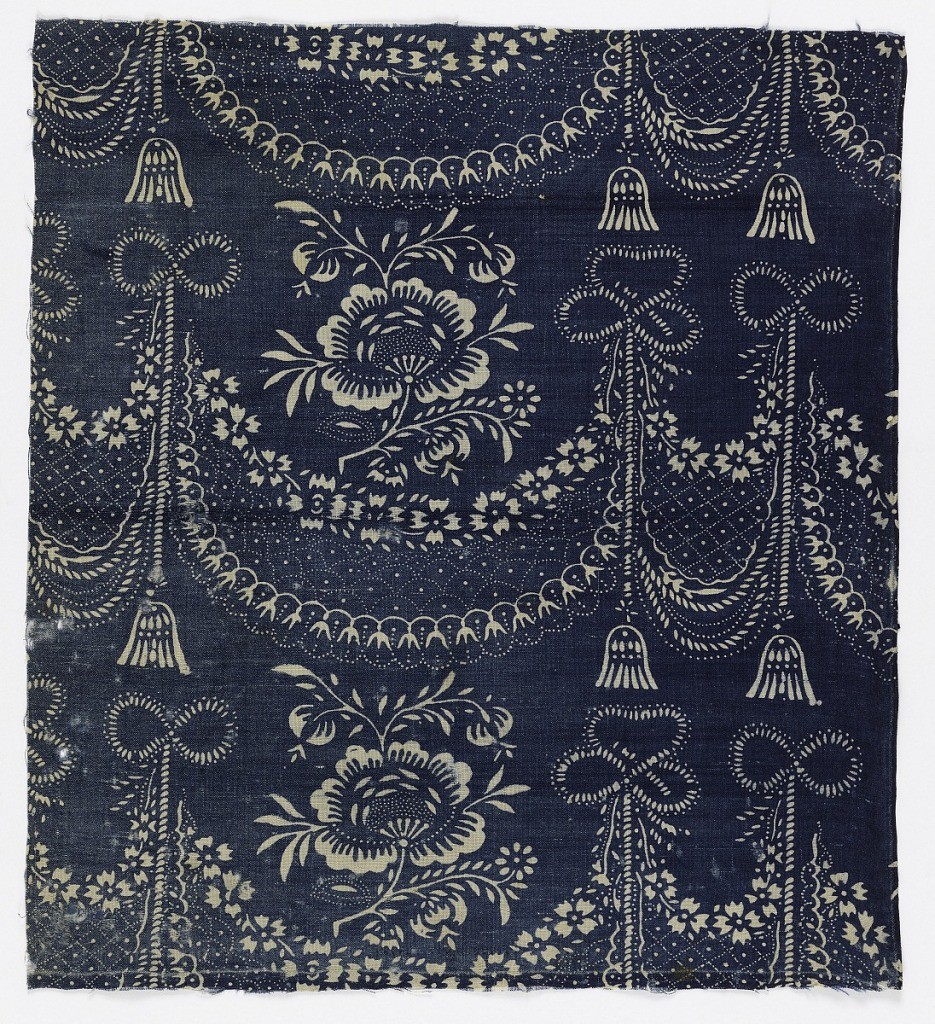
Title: Textile
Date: late 18th century
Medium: cotton Technique: block printed using a resist medium on plain weave foundation; immersion dyed in blue
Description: White pattern on blue background. Rows of swags held up by tassels with a flower in the dip of each swag.